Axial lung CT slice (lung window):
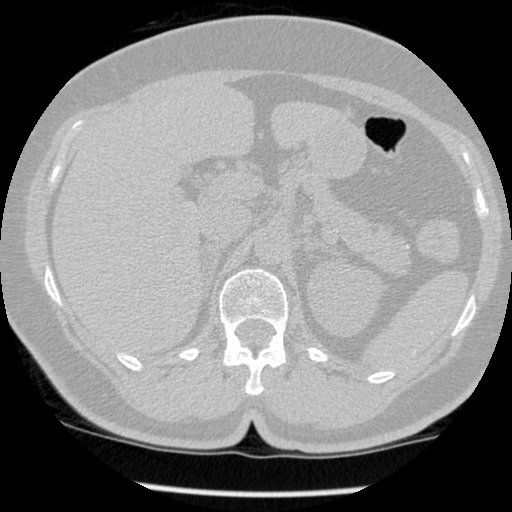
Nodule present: no